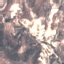
Land use / land cover class: HerbaceousVegetation